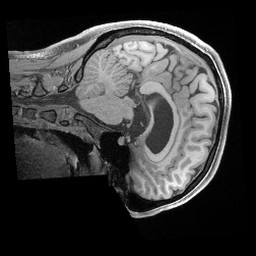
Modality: T1w
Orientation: sagittal
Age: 26
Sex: female
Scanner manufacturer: siemens
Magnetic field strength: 3 T
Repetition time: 2.4 s
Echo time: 0.00241 s